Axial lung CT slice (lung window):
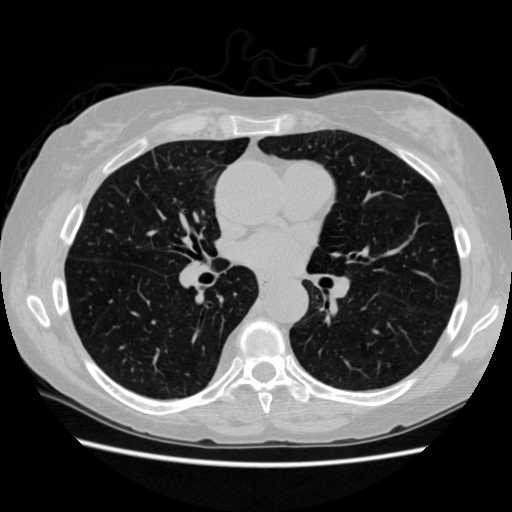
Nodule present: no